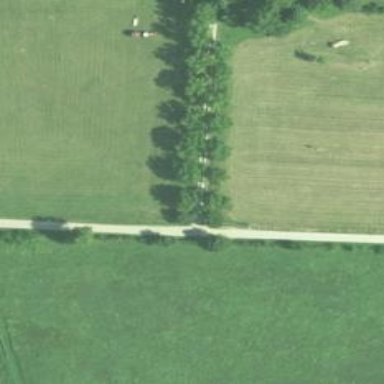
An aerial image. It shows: Farm.